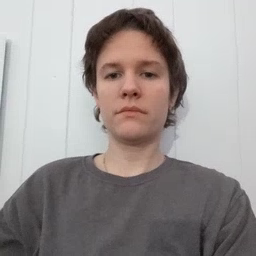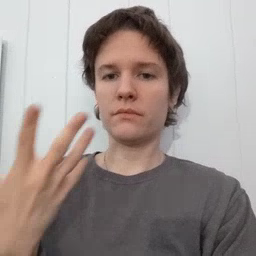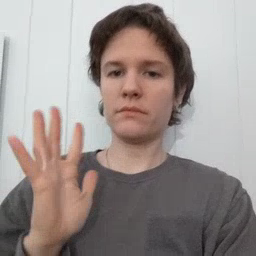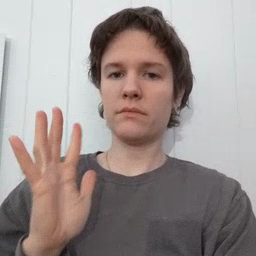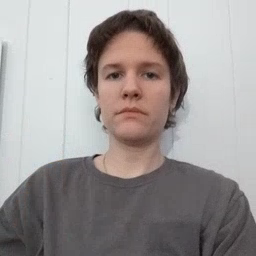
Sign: finish